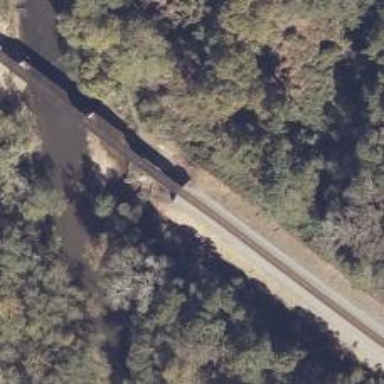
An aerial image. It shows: Bridge over railway line.